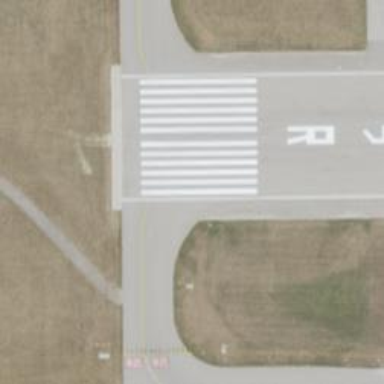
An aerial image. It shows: Image of taxiway at airport.